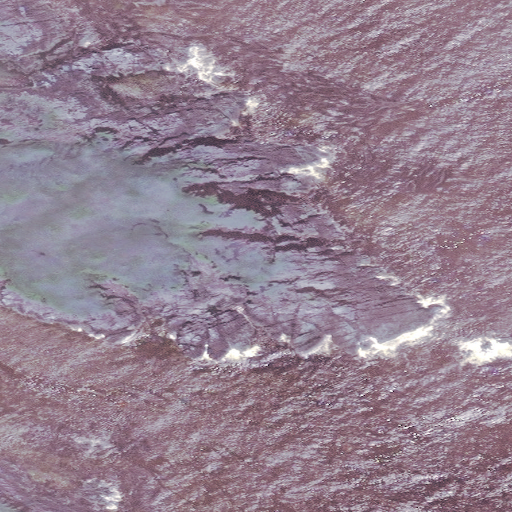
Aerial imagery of cape in Alaska named Changidigas containing only unknown